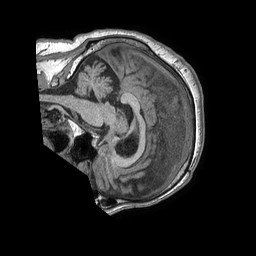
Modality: T1w
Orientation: sagittal
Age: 69
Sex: male
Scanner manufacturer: philips
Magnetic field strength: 1.5 T
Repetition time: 0.007949 s
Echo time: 0.003652 s